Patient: sex M, age 66
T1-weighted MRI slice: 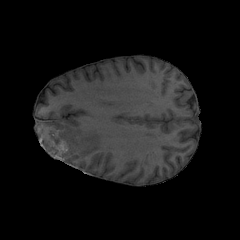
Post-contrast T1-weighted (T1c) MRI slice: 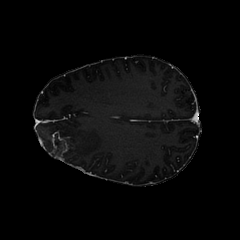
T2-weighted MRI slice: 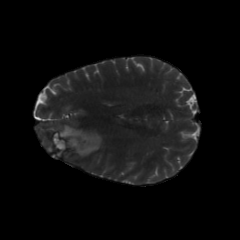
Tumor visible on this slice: yes
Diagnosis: Glioblastoma, IDH-wildtype
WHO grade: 4